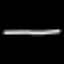
Label: line